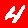
Digit: 4